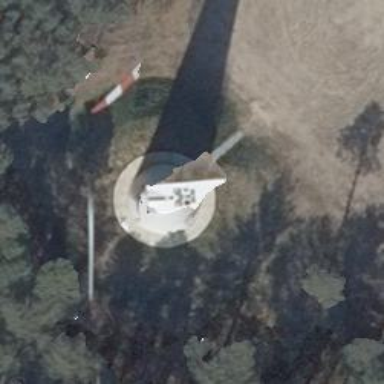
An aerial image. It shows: Wind generator in the form of horizontal axis wind turbine.